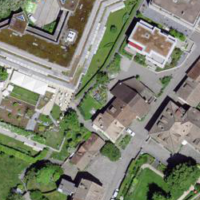
EUNIS habitat code: 54
Species observed at this site:
Oxidus gracilis